Interaction volume radius: 5 \u00c5
Interaction volume height: 15 \u00c5
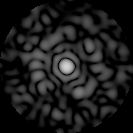
Disorder parameter: 0.8409